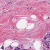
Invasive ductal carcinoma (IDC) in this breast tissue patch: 1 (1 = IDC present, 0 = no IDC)